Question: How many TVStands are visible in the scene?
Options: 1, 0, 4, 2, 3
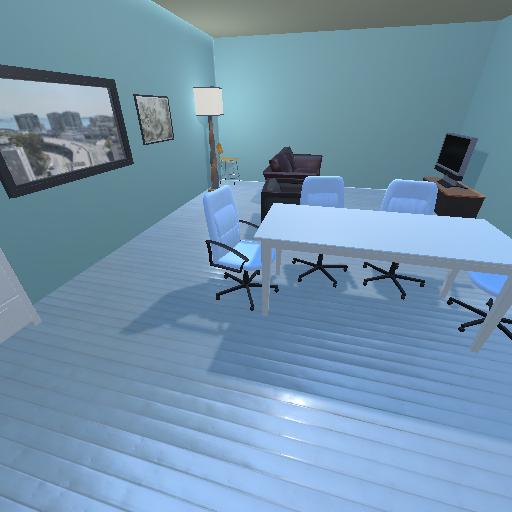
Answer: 1